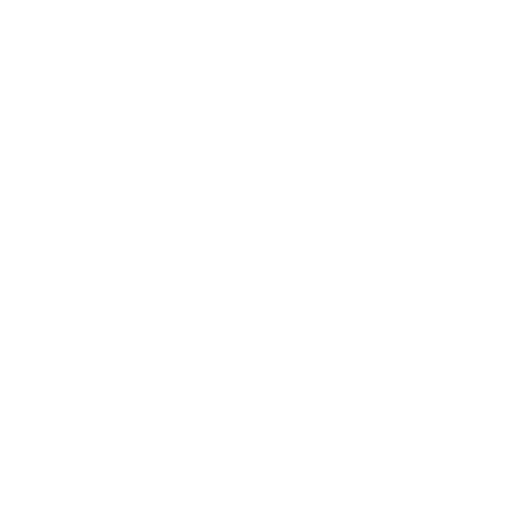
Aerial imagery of bar in Alaska named Sealing Reef containing only unknown